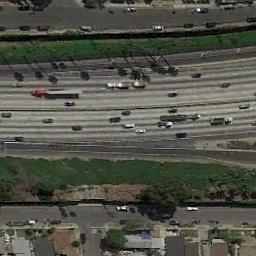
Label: freeway